Question: Does such an add-on exist for Firefox?

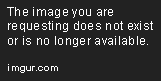
Answer: Looks like there's not such a plugin available at the moment.